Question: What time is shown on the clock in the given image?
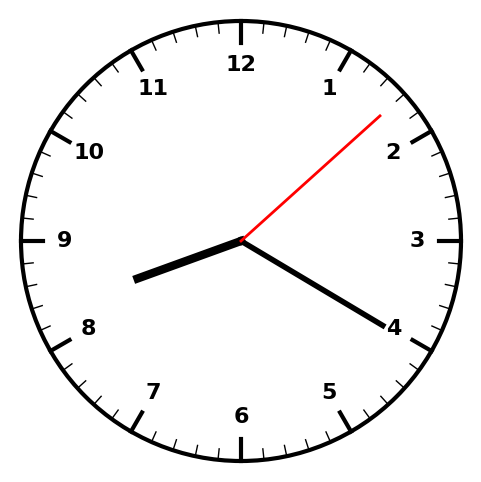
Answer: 08:20:08